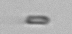
Label: fiber